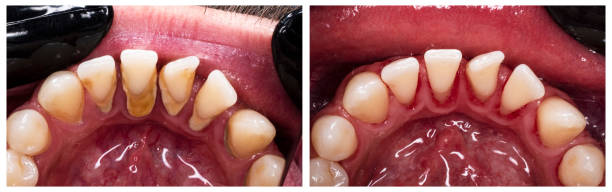
Condition: Gingivitis